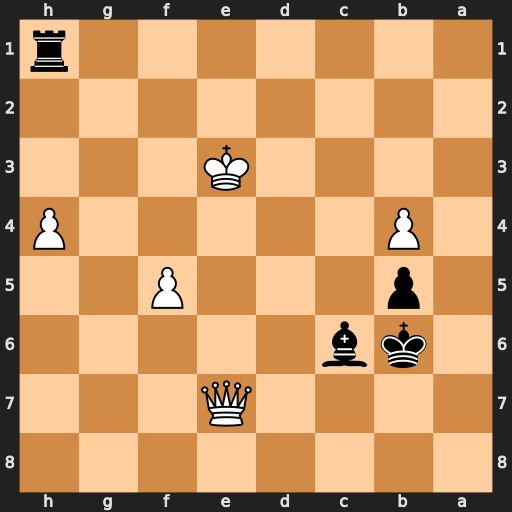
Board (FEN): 8/4Q3/1kb5/1p3P2/1P5P/4K3/8/7r
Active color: b
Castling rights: -
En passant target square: -
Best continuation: Re1+ Kf4 Rxe7